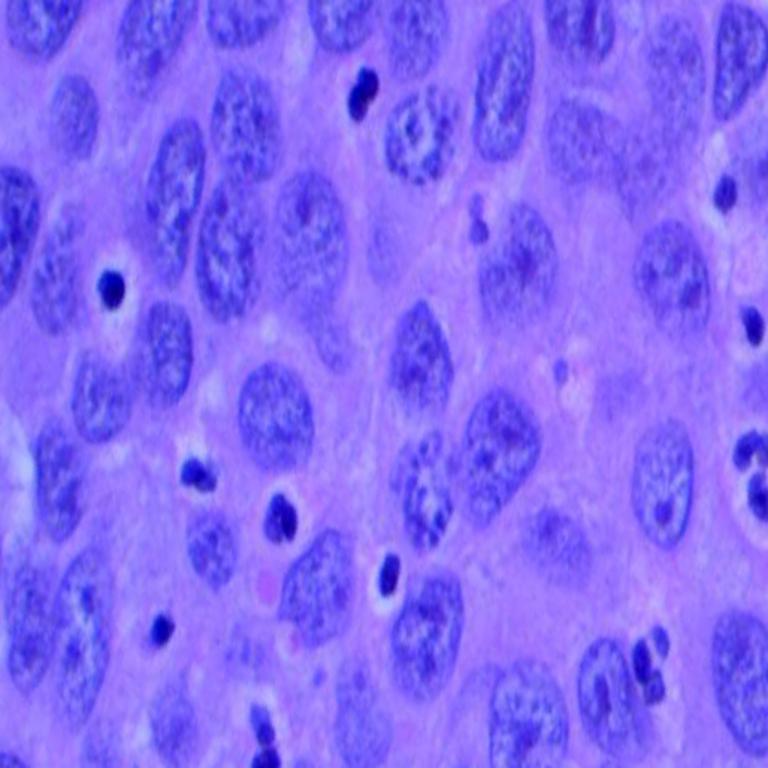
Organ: lung
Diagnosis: squamous carcinomas